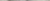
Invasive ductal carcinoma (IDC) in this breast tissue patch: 0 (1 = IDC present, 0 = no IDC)